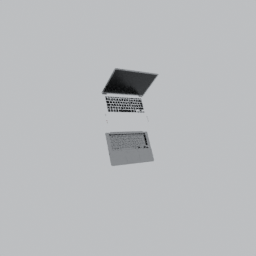
Label: electronics